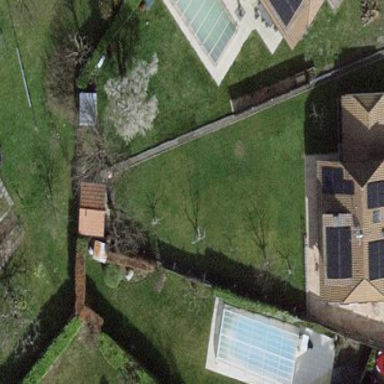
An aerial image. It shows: Garden surrounded by fence.